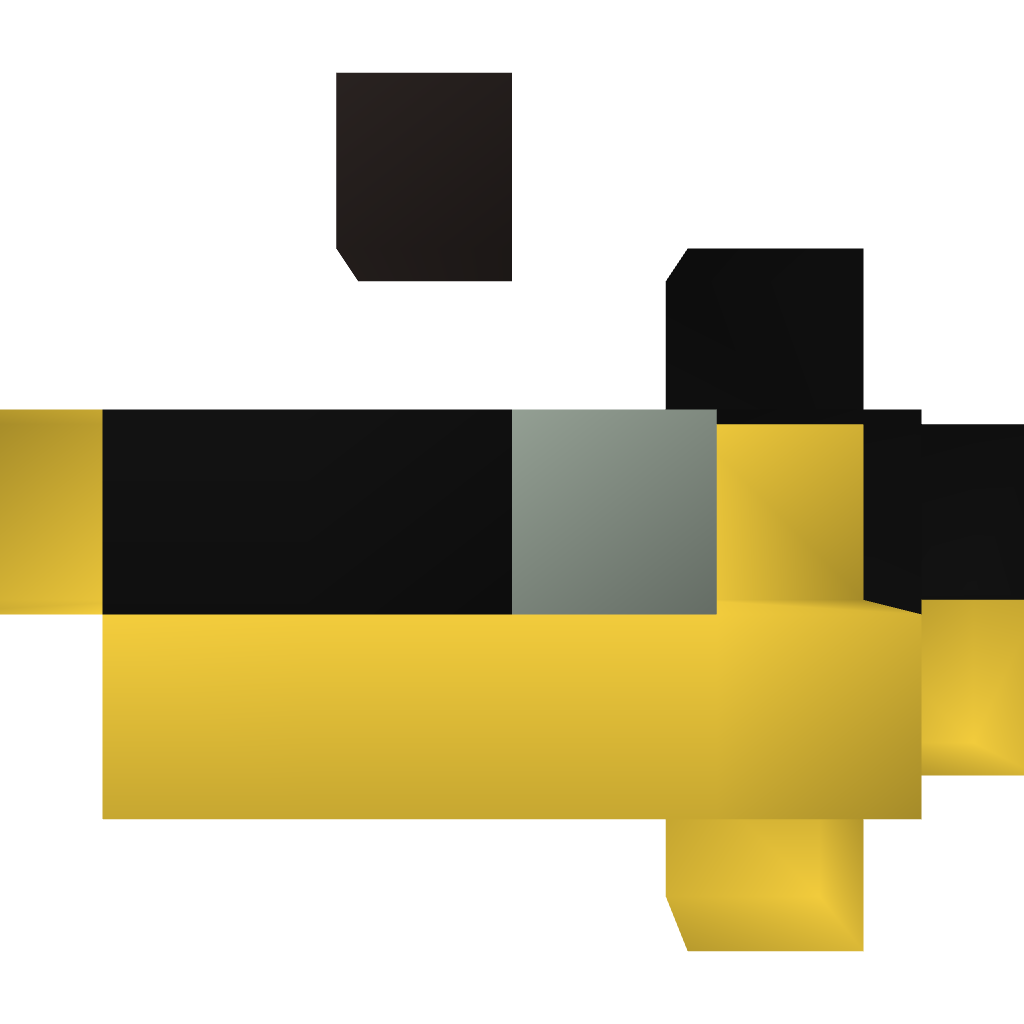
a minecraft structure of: Shop (Dispenser)